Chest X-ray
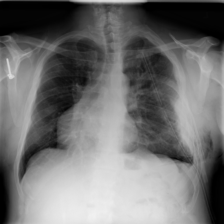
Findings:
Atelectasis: negative
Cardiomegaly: negative
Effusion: negative
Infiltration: negative
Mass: positive
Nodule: positive
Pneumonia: negative
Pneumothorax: positive
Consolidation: negative
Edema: negative
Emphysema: positive
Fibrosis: negative
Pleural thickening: positive
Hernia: negative